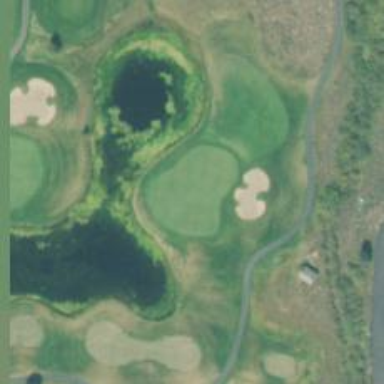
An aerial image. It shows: View of golf hole.